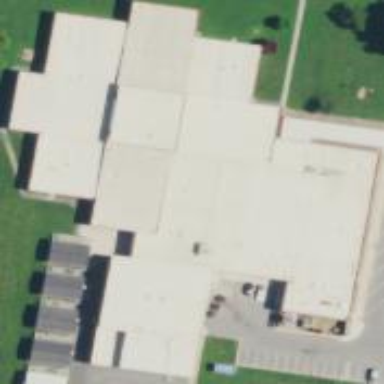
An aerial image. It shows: School building.